Question: I have read the book <URL> by Martin Fowler and stumbled over the pattern called Identity Map. I've thought about using this pattern in an ASP.NET MVC application.
As far as I know the ASP.NET MVC request life-cycle always kills all objects after a request got processed, which means my domain layer / mapping layer (containing my Identity Map) would be cleared as well. How can I use this pattern (see below) in a stateless environment like ASP.NET MVC? Does it make sense in a stateless environment? Could I make the Identity Map static and introduce a session id to regain my objects I have already loaded?
> Ensures that each object gets loaded only once by keeping
every loaded object in a map. Looks up objects using the map when
referring to them. <URL>

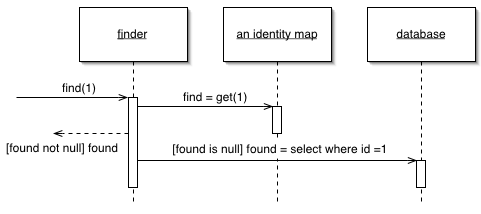
Answer: Identity maps are used to implement the first level cache in many Object-Oriented Mappers. If your application stack involves Entity Framework or nHibernate (or yet another orm) most probably you already have an identity map there. But this is what you probably know already.
The question whether or not an identity map could be static doesn't have a definite answer and I could probably imagine a situation where it work but drawbacks are severe:
- - -
Implementation of an identity map which would be of all these issues would probably be unnecessary difficult. It is just safer and less expensive to restrict the map's lifetime to a single request. Note that it still does its job - if a request involves multiple reads, the identity map serves the data rather than the database when applicable.